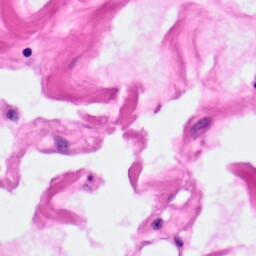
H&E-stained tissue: Pancreatic